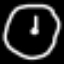
Label: clock